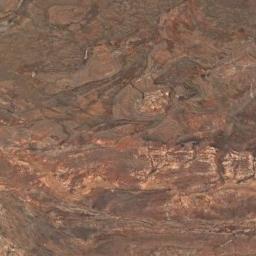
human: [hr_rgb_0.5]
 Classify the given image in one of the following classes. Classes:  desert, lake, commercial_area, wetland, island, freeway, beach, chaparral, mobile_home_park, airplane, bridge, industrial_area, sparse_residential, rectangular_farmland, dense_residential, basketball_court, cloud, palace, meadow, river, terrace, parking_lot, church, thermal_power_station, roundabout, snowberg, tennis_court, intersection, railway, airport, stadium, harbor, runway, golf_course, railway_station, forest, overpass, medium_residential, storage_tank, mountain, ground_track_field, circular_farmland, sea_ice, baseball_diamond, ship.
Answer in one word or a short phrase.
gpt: desert